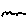
Label: bird